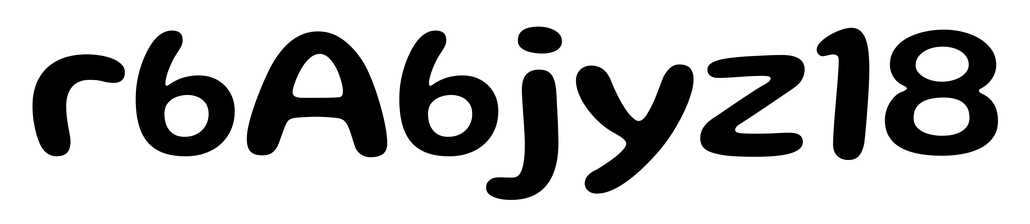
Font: Gluten_Medium